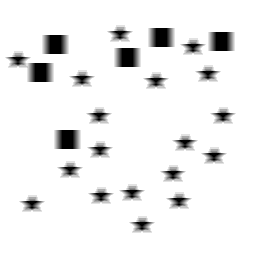
Squares: 6
Triangles: 0
Stars: 18
Total shapes: 24